Field crop: tomato
Growth stage: 2
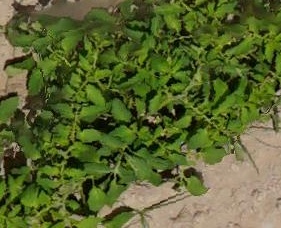
Species: tomato